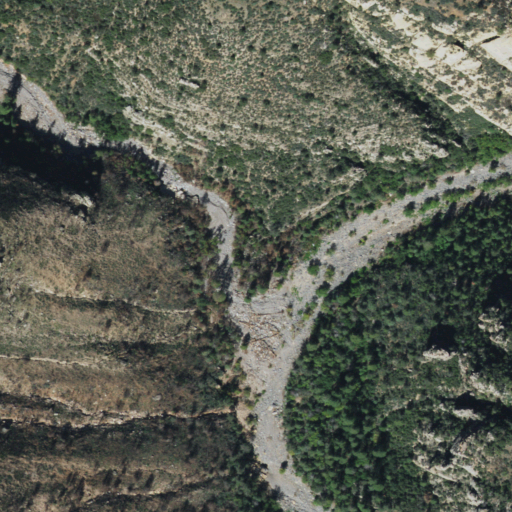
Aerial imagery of valley in Arizona named Colcord Canyon containing evergreen forest, shrub, and grassland